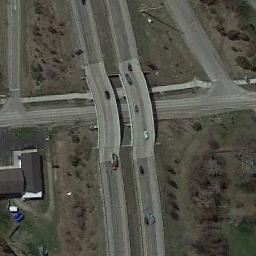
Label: overpass